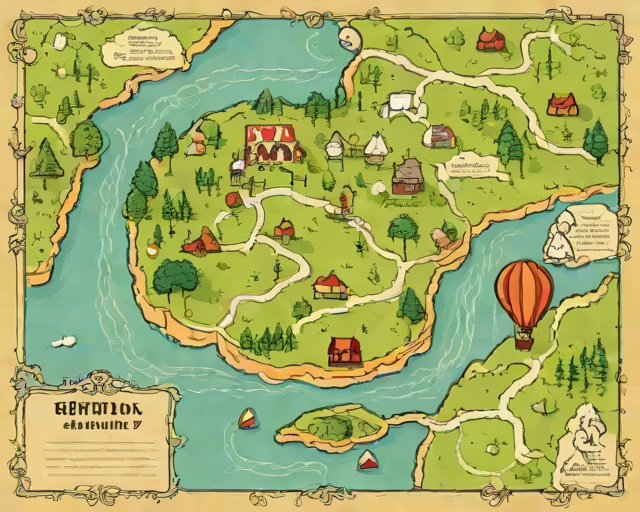
Category: Birthday